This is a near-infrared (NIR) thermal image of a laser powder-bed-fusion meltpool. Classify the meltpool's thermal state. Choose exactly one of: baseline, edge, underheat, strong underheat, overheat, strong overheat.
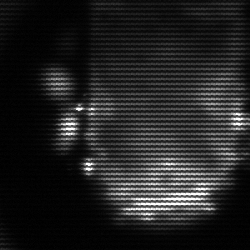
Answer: baseline